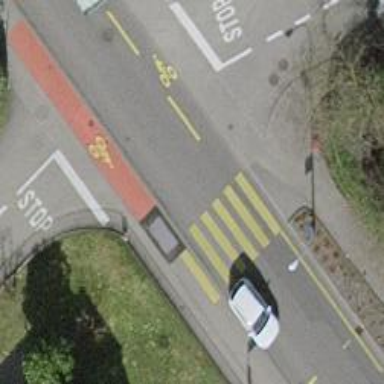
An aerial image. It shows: Uncontrolled zebra crossing on the road.